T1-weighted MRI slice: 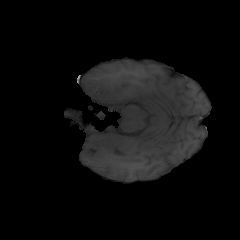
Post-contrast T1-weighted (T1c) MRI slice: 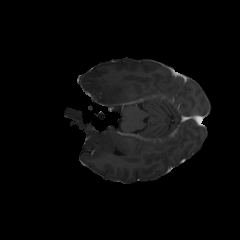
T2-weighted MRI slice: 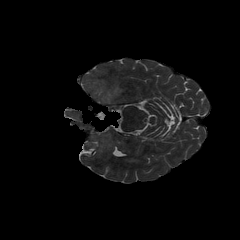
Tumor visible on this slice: yes